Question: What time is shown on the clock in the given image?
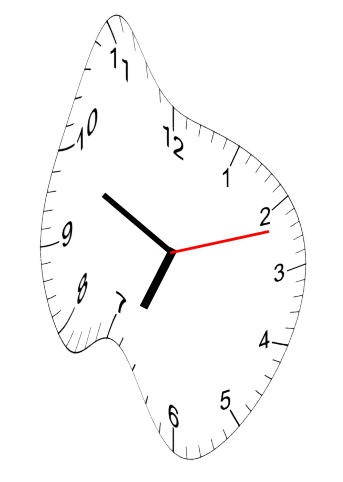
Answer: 06:49:12